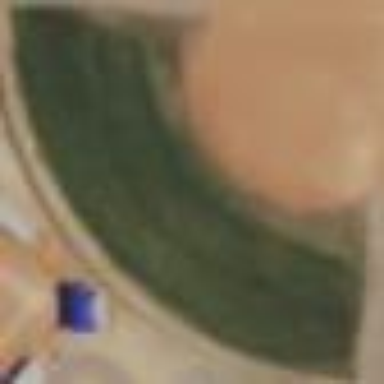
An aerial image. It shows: Baseball pitch for leisure land.